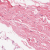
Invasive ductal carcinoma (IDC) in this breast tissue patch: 0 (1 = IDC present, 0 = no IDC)